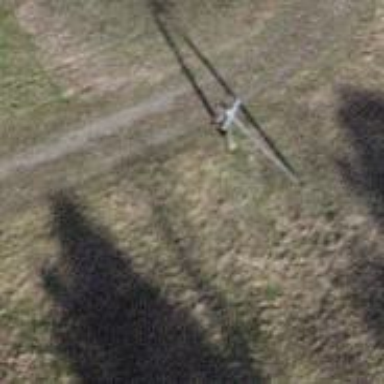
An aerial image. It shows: Termination power pole.